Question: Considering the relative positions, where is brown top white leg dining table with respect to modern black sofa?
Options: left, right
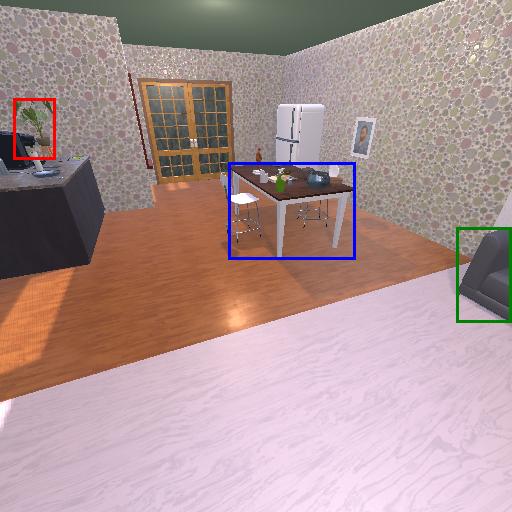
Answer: left